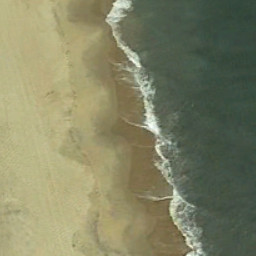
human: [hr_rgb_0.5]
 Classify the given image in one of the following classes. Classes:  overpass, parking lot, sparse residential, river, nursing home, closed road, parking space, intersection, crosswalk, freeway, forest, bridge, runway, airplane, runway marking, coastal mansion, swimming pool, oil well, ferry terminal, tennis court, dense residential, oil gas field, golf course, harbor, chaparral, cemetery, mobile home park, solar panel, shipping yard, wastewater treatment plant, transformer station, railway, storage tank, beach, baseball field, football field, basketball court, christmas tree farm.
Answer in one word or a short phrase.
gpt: beach